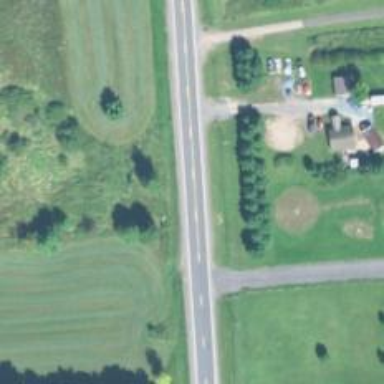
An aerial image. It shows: Unclassified road.